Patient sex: M
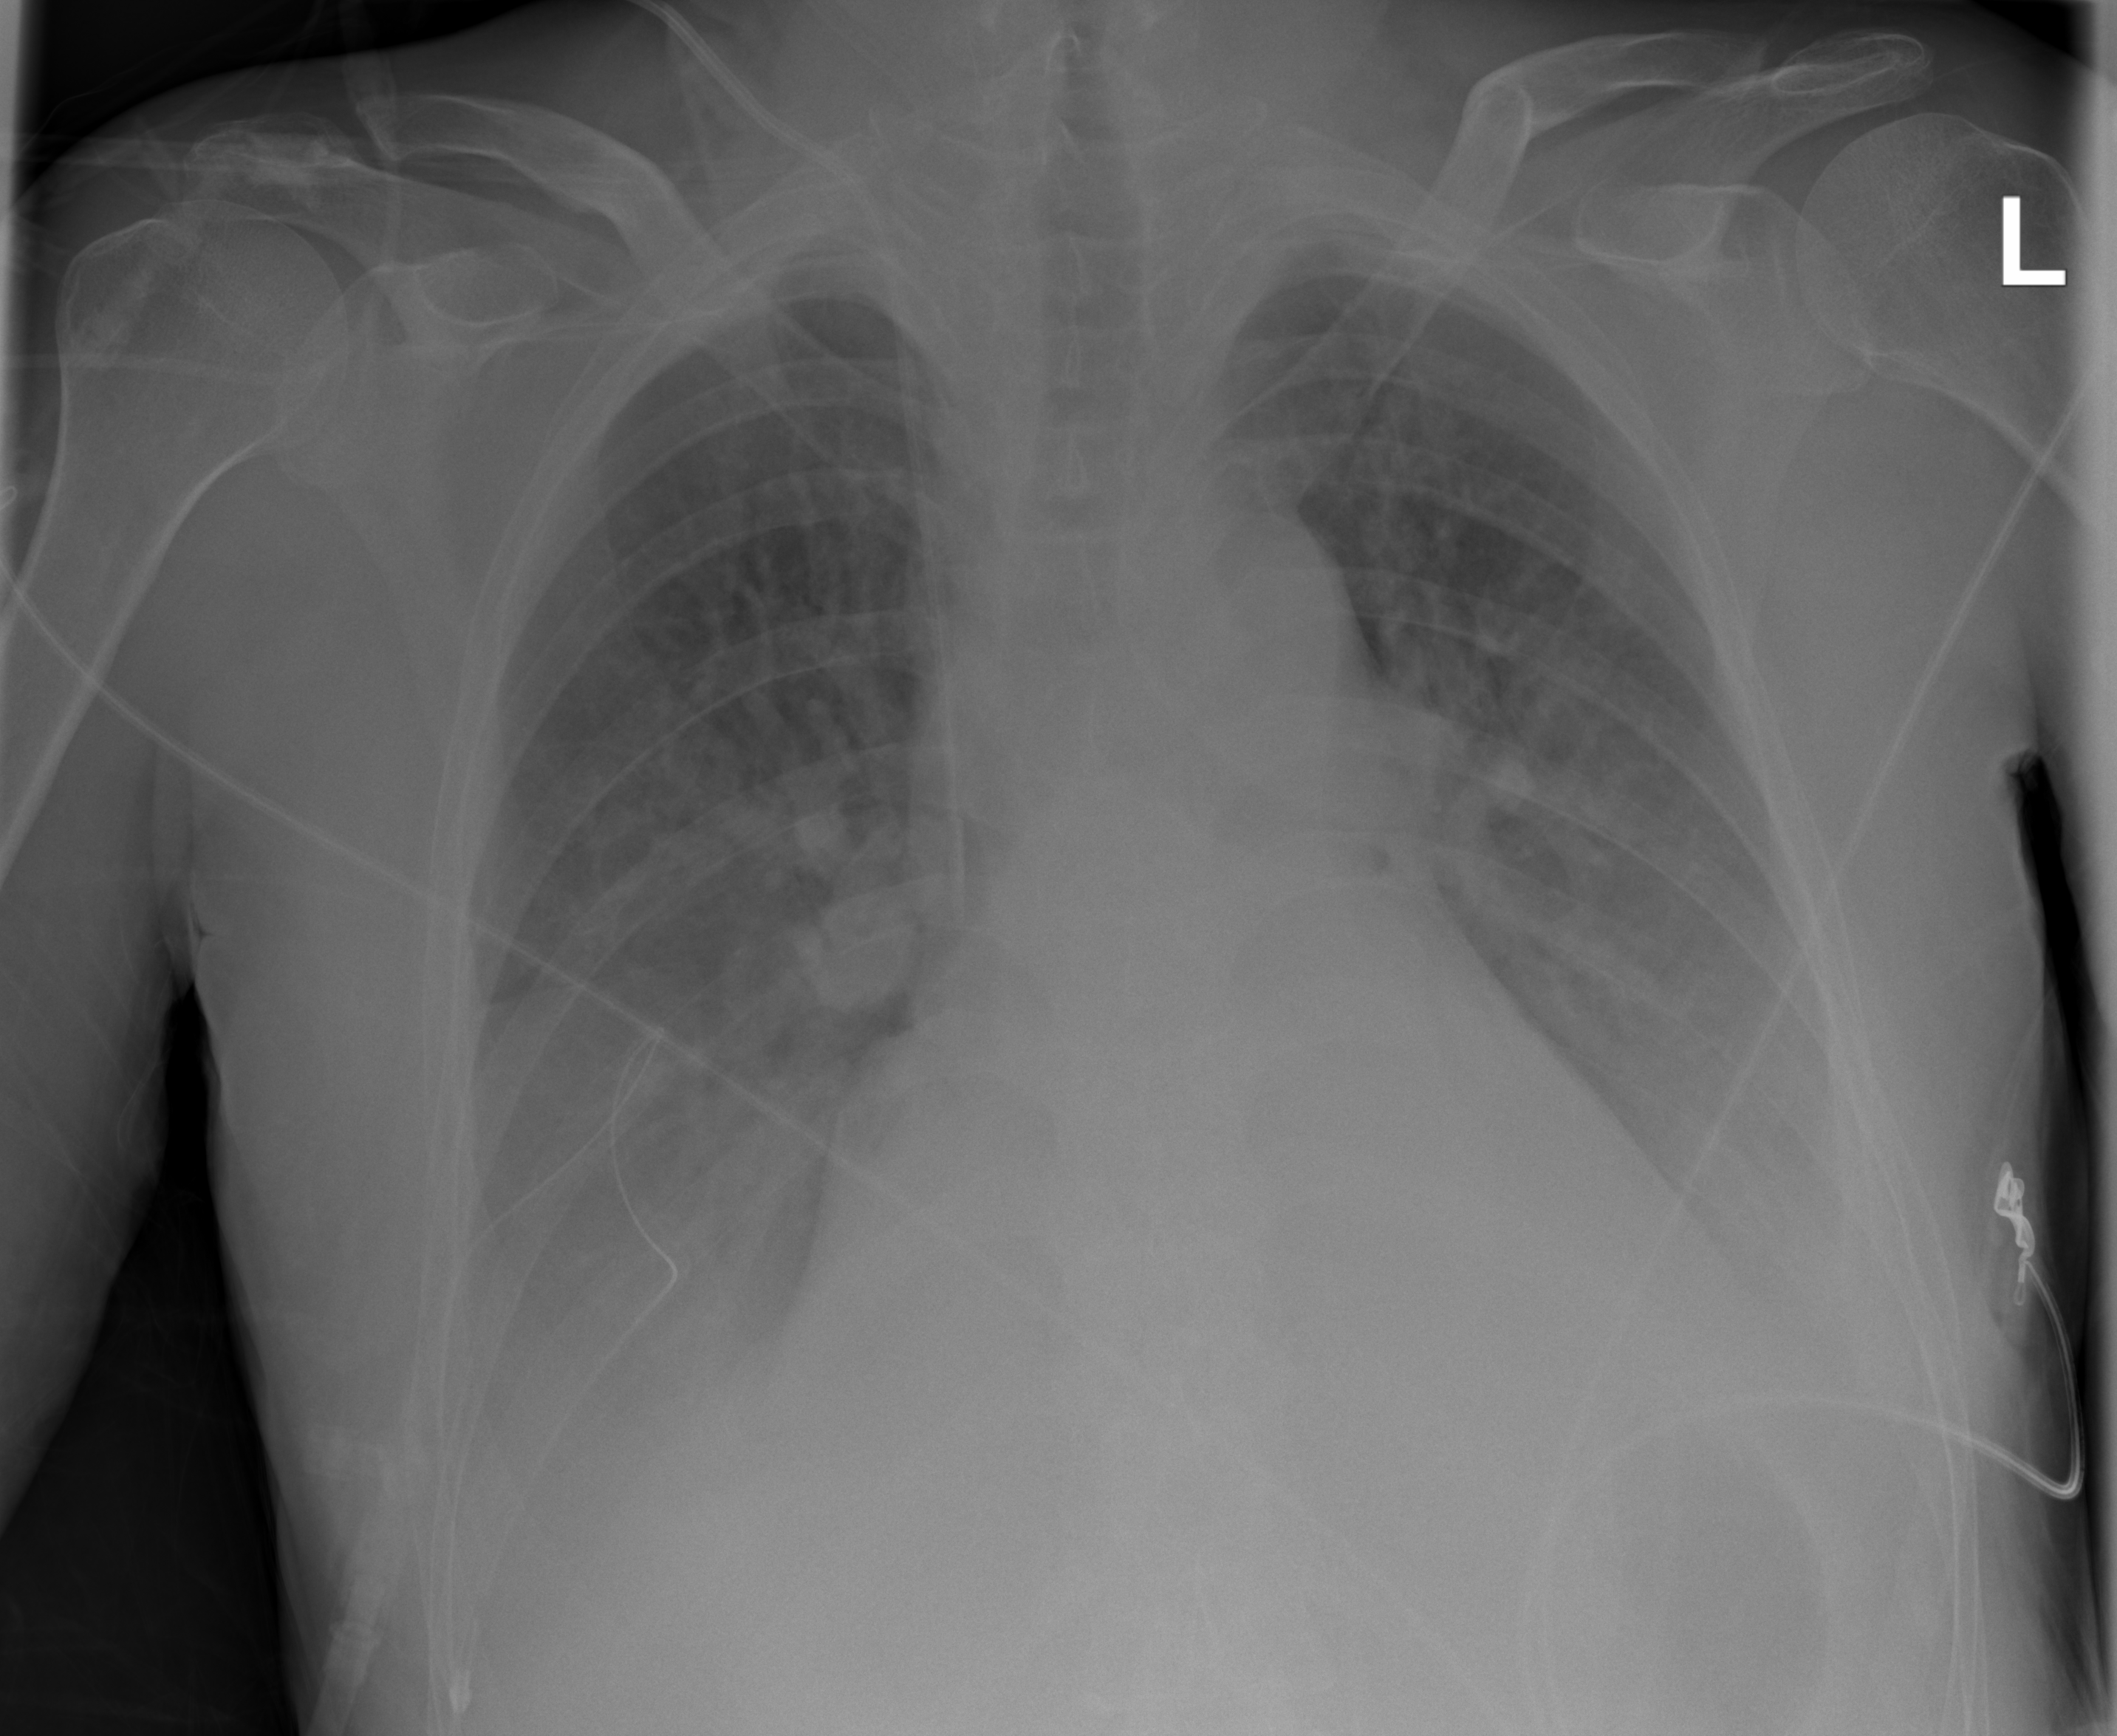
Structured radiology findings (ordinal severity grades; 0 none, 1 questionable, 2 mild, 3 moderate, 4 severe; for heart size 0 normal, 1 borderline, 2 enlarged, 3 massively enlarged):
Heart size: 2
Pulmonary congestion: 1
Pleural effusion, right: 3
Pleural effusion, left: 3
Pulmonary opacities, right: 0
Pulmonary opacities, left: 0
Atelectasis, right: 3
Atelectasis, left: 3